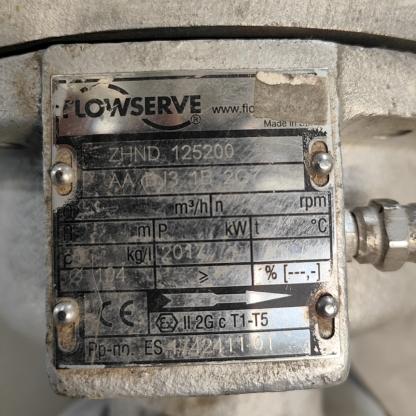
Klasa: tabliczka-znamionowa